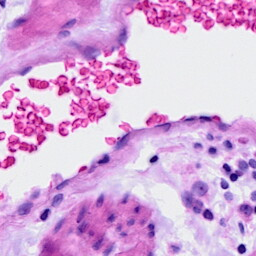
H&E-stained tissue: Ovarian